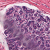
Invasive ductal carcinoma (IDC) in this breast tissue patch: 0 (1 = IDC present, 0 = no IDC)